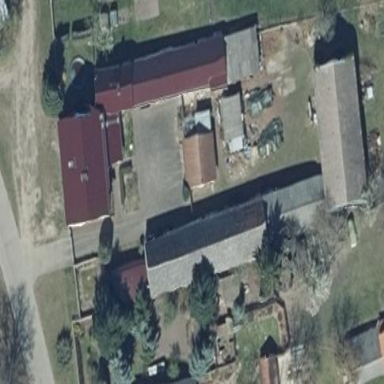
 oriented along the structure. The roof is painted grey."